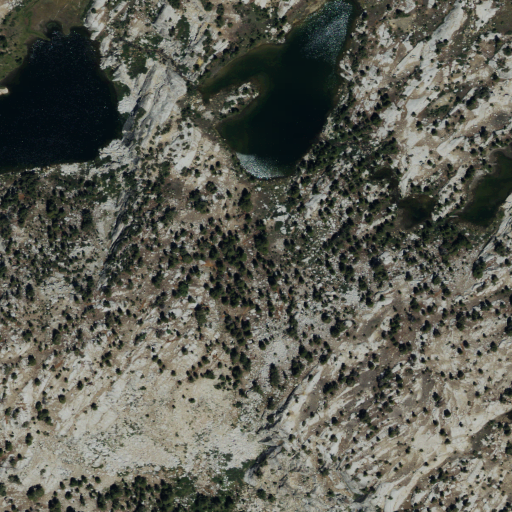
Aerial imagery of depression(s) in California named Lake Basin containing shrub, evergreen forest, open water, grassland, and woody wetlands